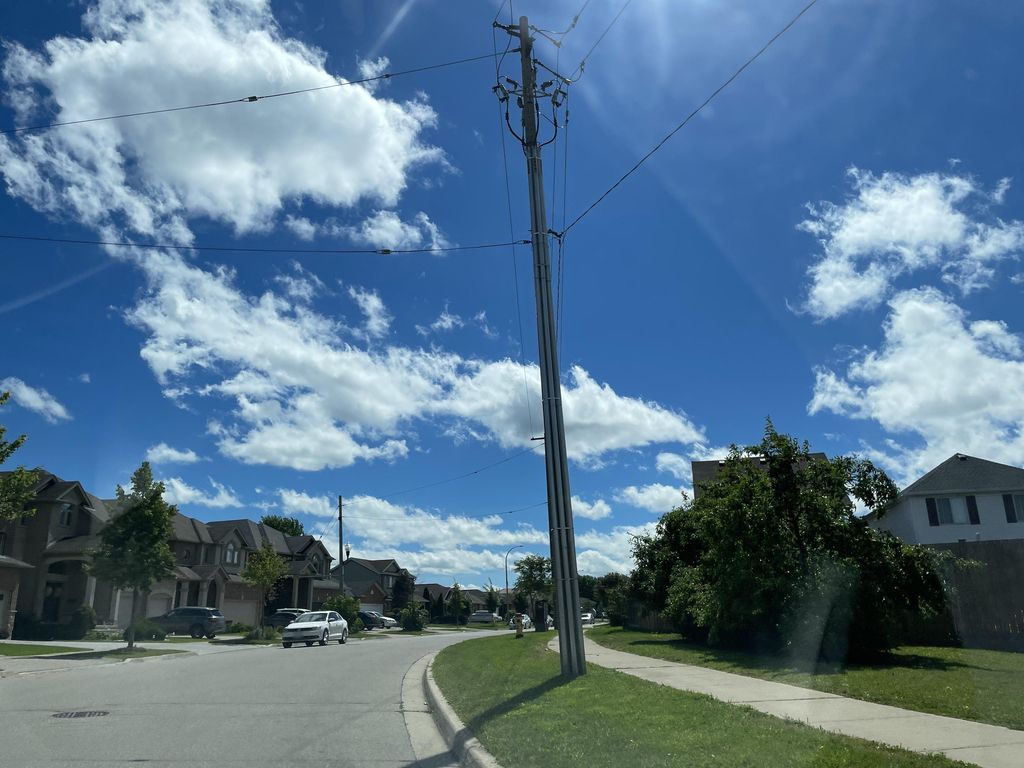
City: kitchener-waterloo